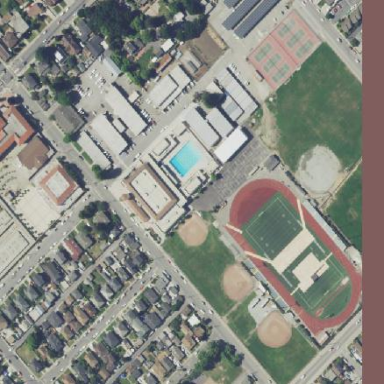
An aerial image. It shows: School.